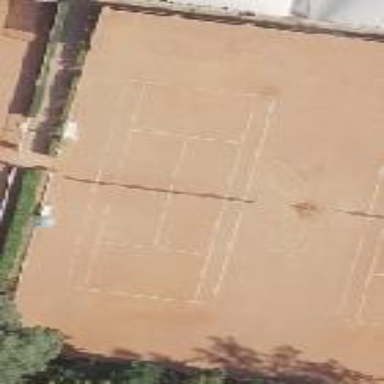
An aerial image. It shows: Clay tennis court in leisure land pitch.